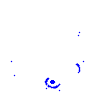
Particle: electron